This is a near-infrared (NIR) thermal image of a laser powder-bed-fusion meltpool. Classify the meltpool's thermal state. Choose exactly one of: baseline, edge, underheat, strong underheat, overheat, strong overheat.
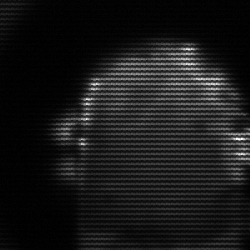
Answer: baseline